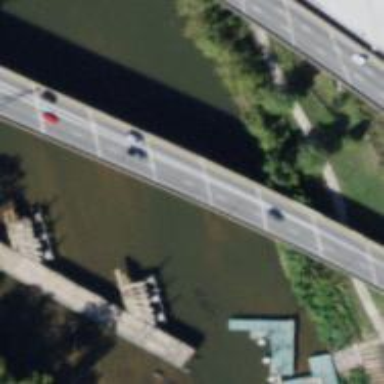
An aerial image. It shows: Bridge.